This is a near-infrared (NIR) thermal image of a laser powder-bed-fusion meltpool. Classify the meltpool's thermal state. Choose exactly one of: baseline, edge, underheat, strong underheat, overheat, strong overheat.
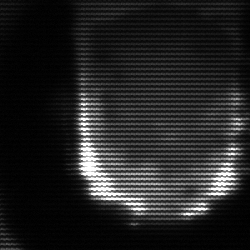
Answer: baseline